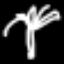
Label: palm tree